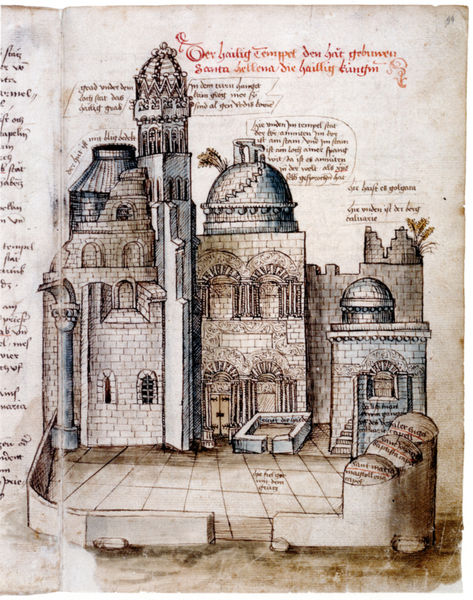
Titel: Ansicht der Grabeskirche
Künstler: Konrad von Grünemberg
Standort: Karlsruhe
Institution: Badische Landesbibliothek
Schlagwörter: blau, weiß, braun, fenster, grau, raum, skizze, säule, säulen, tür, zeichnung, dach, gebäude, gras, haus, rot, malerei, alt, architektur, stein, steine, kirche, pflanze, brunnen, turm, schrift, papier, ansicht, bogen, pflaster, türen, mauer, graphik, linien, hof, platz, rundbogen, kuppel, treppe, treppen, deutsch, stufen, zinnen, bögen, eingang, fugen, buch, burg, kloster, kuppeln, moschee, orient, türme, festung, mauerwerk, seite, fliesen, illustration, text, buchstaben, beschriftung, entwurf, kapitell, buchseite, portal, schnit, frontalansicht, mittelalter, romanik, etagen, plan, tempel, konsolen, jerusalem, querschnitt, bau, handschrift, beschreibung, helena, backsteine, aufriss, romanisch, gesimse, baukunst, maurisch, beschreibungen, buchmalerei, islamisch, byzantinisch, illumination, romaik, architekut, mittelaler, romanischer stil, keine perspektive